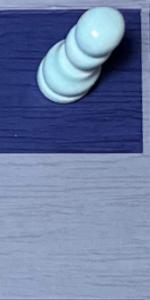
Label: Empty